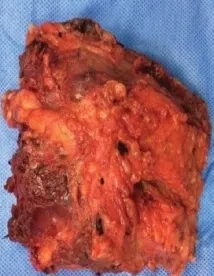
Third case. (c) Surgical specimen (WLE).
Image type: medical_photograph (other_medical_photograph)